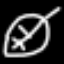
Label: leaf